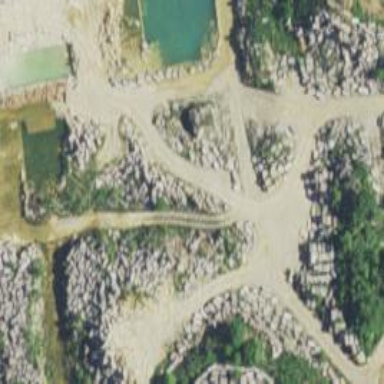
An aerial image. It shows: Quarry area.